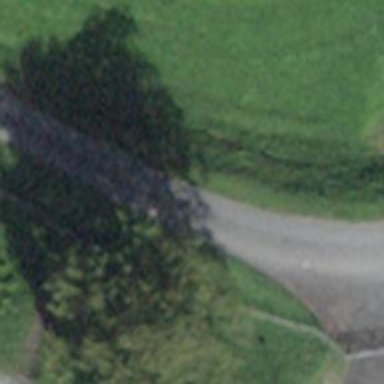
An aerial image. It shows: Unclassified road with asphalt surface. The track type is grade 1.